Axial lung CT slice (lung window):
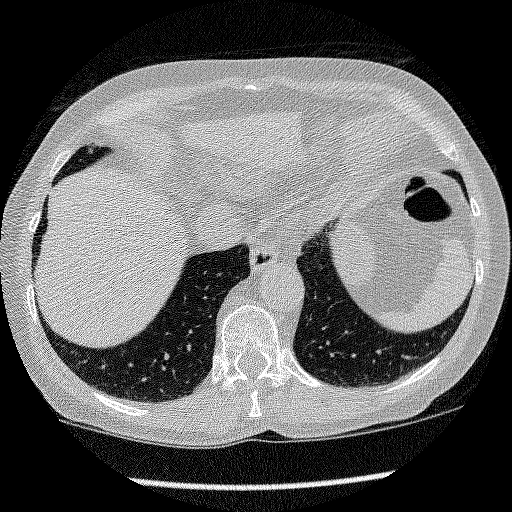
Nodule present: no